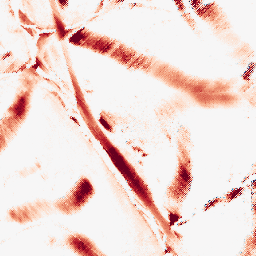
Category: morphological
Decomposition family: morphological_diamond
Decomposition parameters: operation: opening
radius: 20
Upsampling method: regularized
Upsampling parameters: scale: 4
lambda_reg: 0.1
Upsampling scale: 4